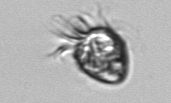
Label: Ciliophora